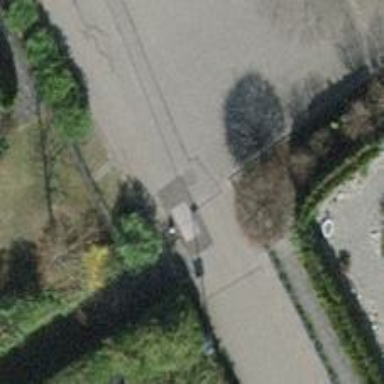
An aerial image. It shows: Set of steps on the road.